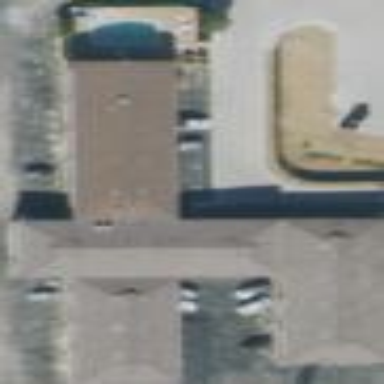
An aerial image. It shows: Building that is motel.